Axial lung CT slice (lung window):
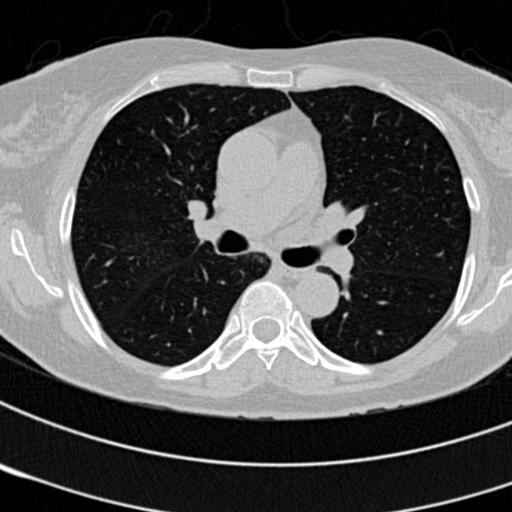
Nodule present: no